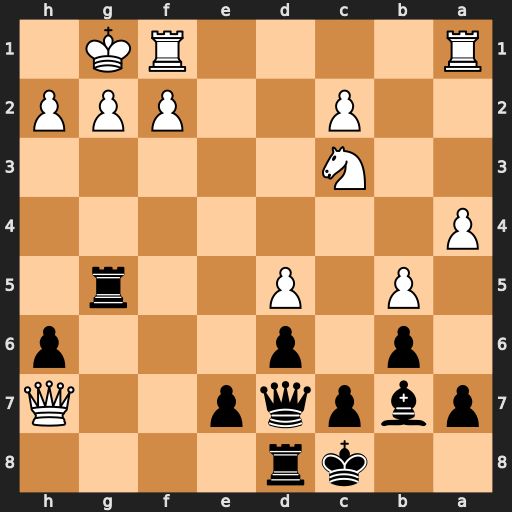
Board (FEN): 2kr4/pbpqp2Q/1p1p3p/1P1P2r1/P7/2N5/2P2PPP/R4RK1
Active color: b
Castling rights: -
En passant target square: -
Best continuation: Qh3 Qe4 Qxc3